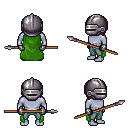
a pixel art fantasy rpg character, male body template, dark elf, purple skin, green cape, teal pants, brunette pageboy hairstyle, metal helm, metal gloves, spear, four views (front, back, left, right), 2x2 character sprite sheet, small pixel art, hard edges, no anti-aliasing